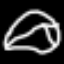
Label: leaf